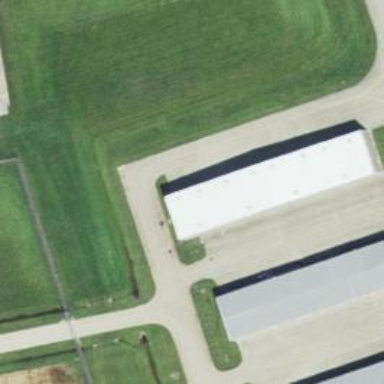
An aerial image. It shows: Hangar building at the airport.